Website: home-depot
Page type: customer-info-address
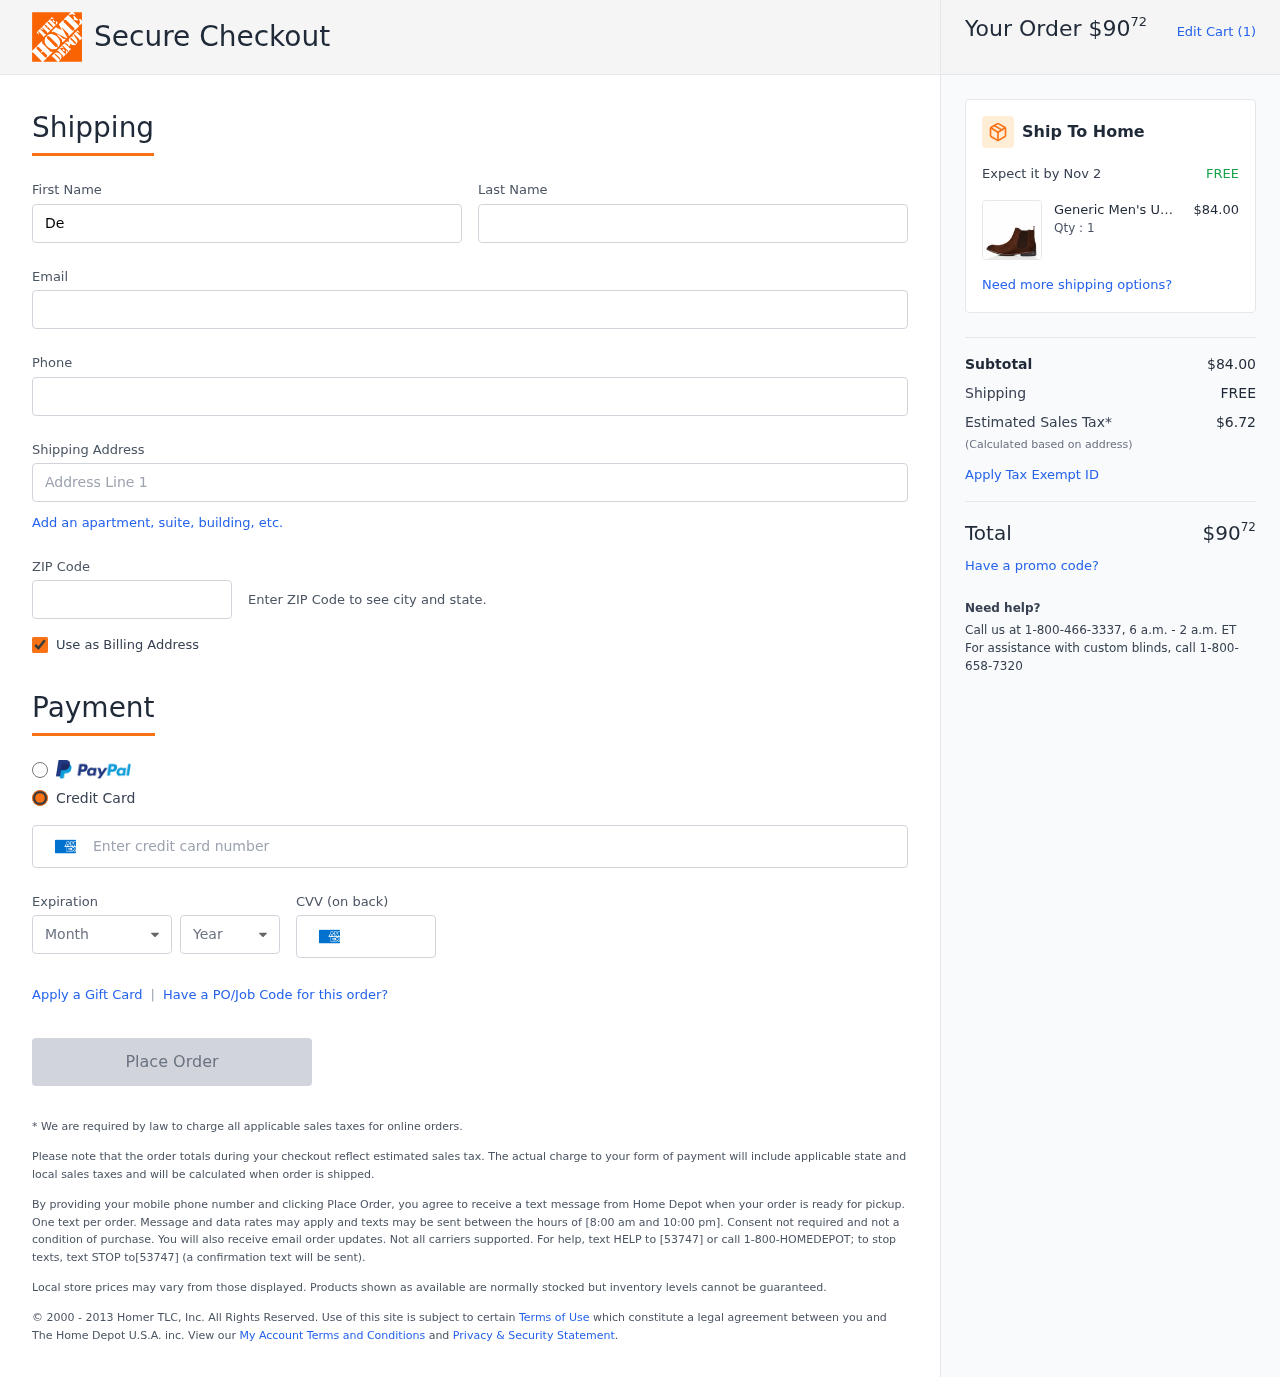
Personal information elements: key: PII_CARD_CVV
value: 3929
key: PII_CARD_EXPIRY_MONTH
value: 10
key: PII_CARD_EXPIRY_YEAR
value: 26
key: PII_CARD_NUMBER
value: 3472 7771 3360 879
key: PII_EMAIL
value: dennis.smith@yahoo.com
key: PII_FIRSTNAME
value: Dennis
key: PII_LASTNAME
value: Smith
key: PII_PHONE
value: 5312301470
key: PII_POSTCODE
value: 31896
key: PII_STREET
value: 9251 Washington Crossing
Product elements: key: PRODUCT1_BRAND
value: Generic
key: PRODUCT1_NAME
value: Men's Um1359 Chelsea Boots, Brown Chocolate, US:5
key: PRODUCT1_PRICE
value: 84
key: PRODUCT1_QUANTITY
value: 1
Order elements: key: ORDER_TOTAL
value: $9072
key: ORDER_NUM_ITEMS
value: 1
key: ORDER_DELIVERY_DATE
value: Nov 2
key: ORDER_SUBTOTAL
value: $84.00
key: ORDER_SHIPPING_COST
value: FREE
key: ORDER_TAX
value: $6.72